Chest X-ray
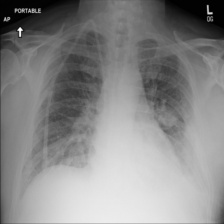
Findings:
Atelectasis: negative
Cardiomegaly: negative
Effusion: positive
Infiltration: positive
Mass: positive
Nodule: positive
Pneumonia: negative
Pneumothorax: negative
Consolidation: negative
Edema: negative
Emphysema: negative
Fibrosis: negative
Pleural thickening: negative
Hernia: negative